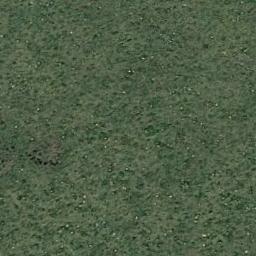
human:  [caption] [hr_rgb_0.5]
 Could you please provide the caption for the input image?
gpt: The meadow is dense but uneven .

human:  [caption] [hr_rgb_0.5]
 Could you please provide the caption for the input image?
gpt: The entire image is dominated by grass .

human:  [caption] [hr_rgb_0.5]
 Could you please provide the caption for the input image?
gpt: This meadow has dense lower grasses and some taller grasses and some white wild flowers are also on the meadow .

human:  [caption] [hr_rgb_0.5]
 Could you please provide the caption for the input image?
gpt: The meadow is full of green grass .

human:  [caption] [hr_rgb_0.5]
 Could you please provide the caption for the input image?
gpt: There are many green bushes and some white rocks on the meadow .